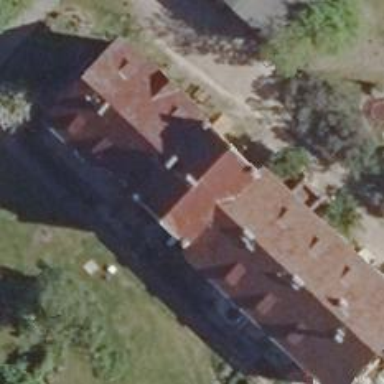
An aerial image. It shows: Apartment for tourism purposes.